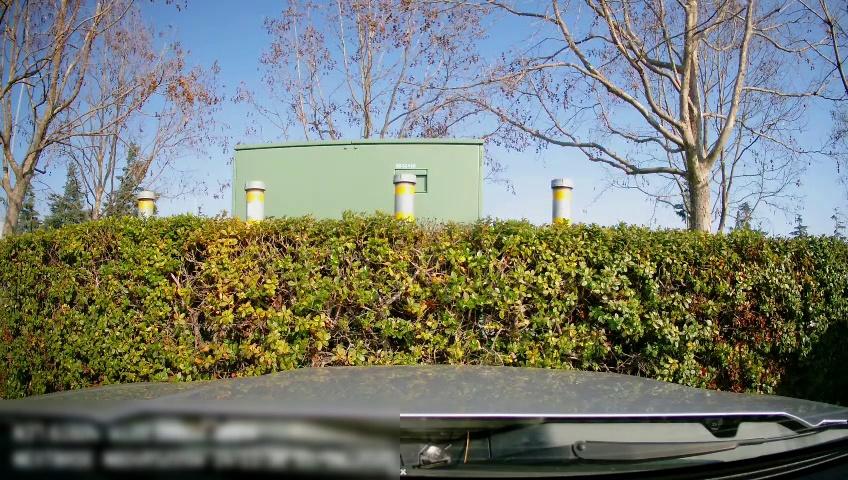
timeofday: Day
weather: Sunny